Question: When I am updating my code or web files and trying to update tomcat server I am getting only 2 options, what settings I need to see all 4 options?

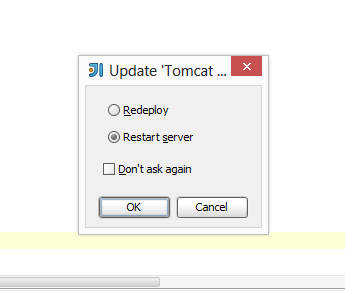
Answer: It looks like you have added Remote Tomcat configuration instead of the Local Tomcat. Please use the Local one to get more options.
Follow <URL>.